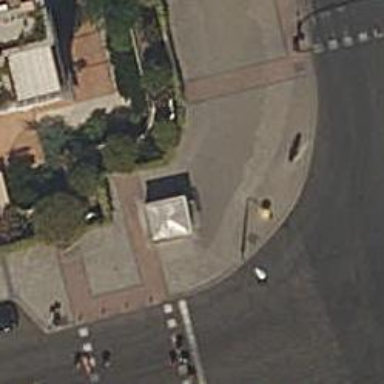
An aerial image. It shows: Subway entrance.